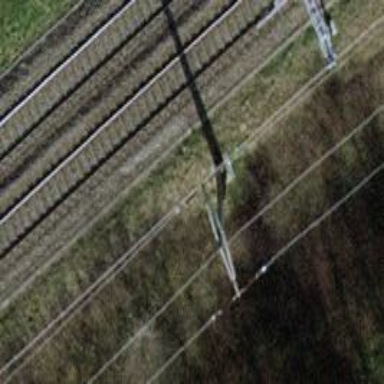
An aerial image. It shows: Power line in the image.